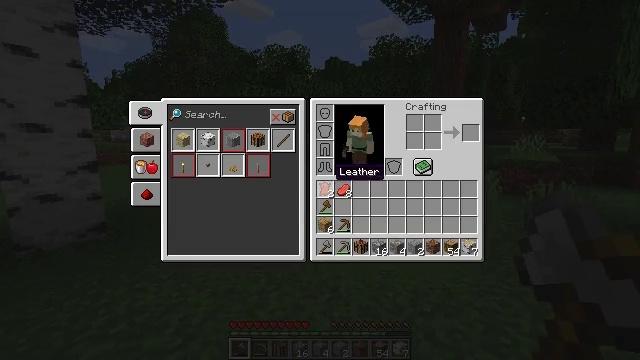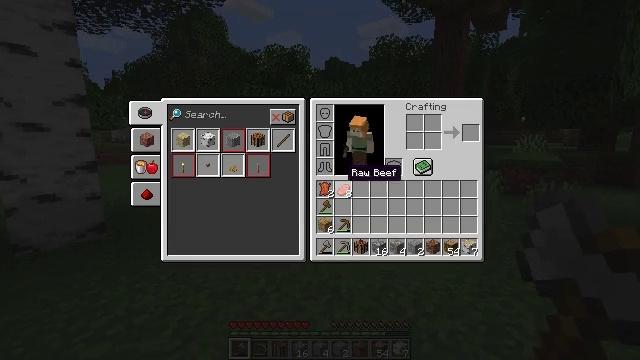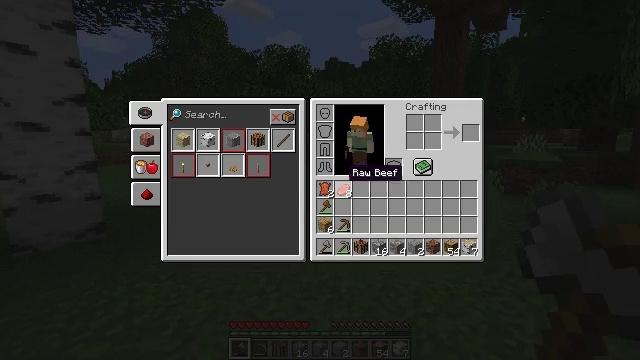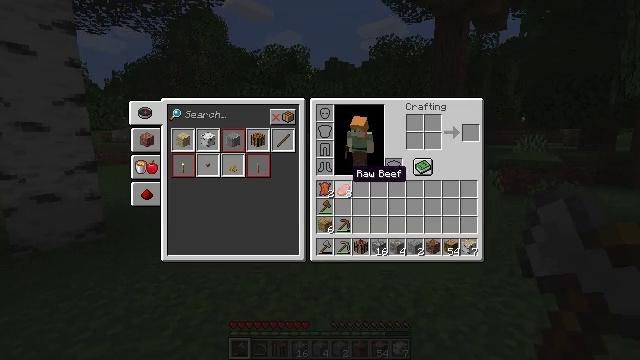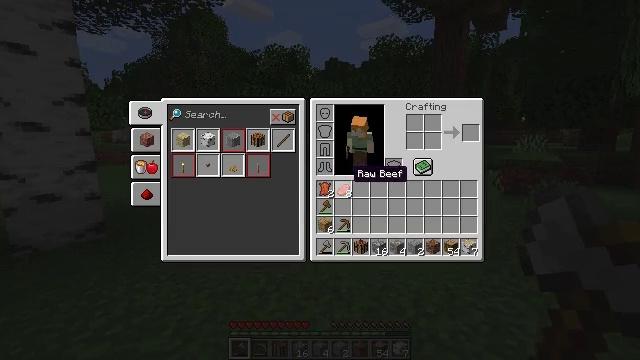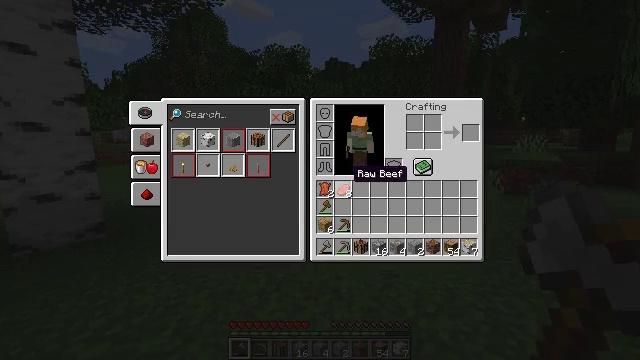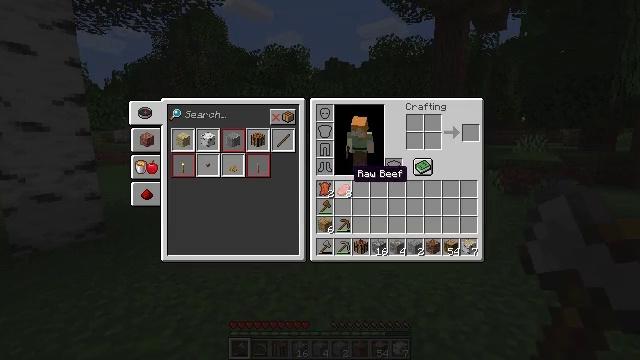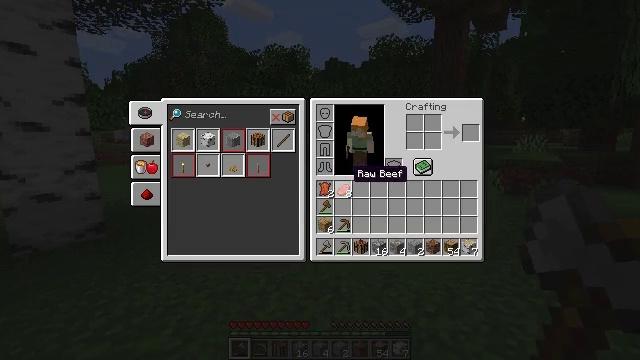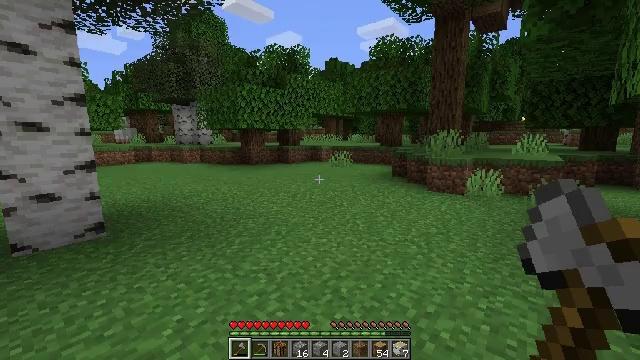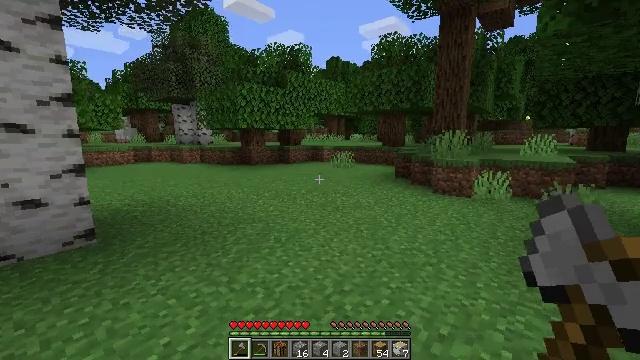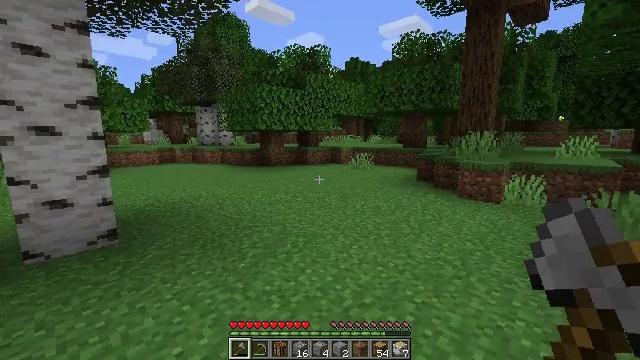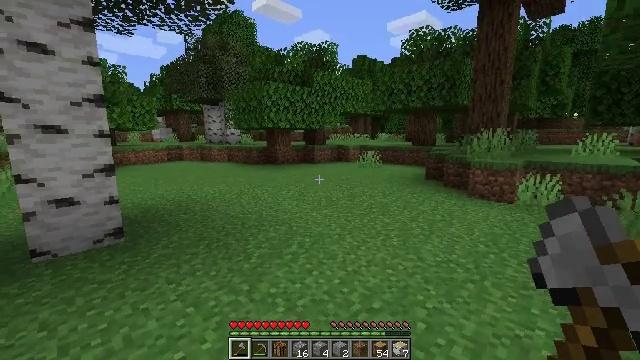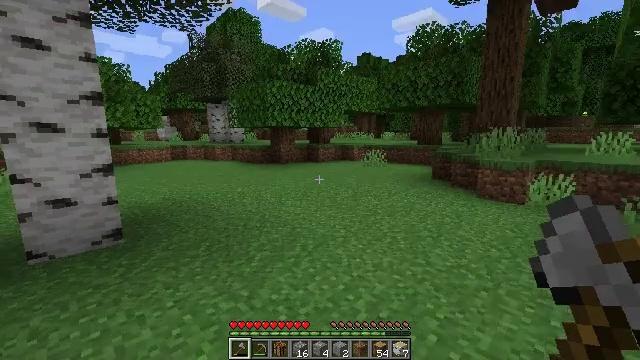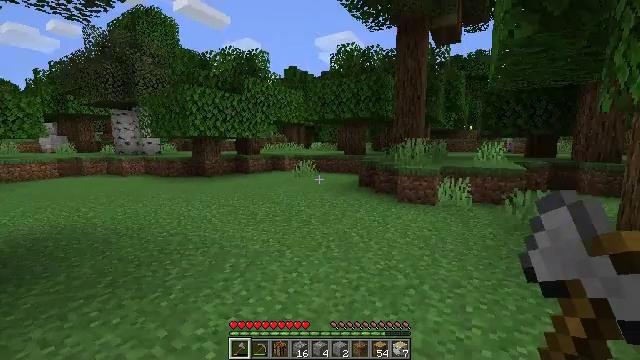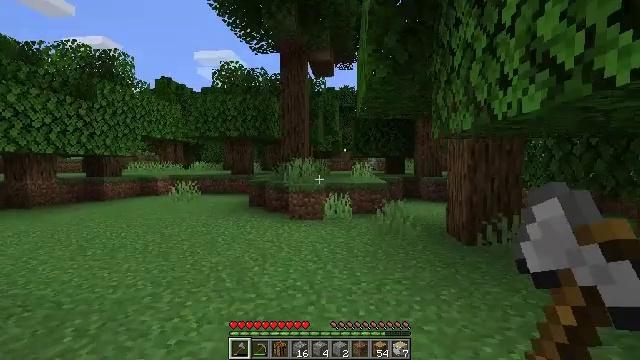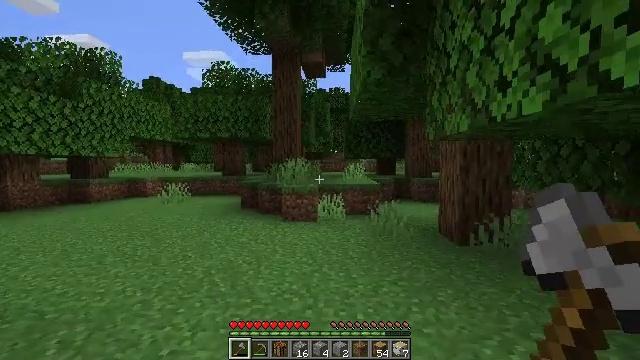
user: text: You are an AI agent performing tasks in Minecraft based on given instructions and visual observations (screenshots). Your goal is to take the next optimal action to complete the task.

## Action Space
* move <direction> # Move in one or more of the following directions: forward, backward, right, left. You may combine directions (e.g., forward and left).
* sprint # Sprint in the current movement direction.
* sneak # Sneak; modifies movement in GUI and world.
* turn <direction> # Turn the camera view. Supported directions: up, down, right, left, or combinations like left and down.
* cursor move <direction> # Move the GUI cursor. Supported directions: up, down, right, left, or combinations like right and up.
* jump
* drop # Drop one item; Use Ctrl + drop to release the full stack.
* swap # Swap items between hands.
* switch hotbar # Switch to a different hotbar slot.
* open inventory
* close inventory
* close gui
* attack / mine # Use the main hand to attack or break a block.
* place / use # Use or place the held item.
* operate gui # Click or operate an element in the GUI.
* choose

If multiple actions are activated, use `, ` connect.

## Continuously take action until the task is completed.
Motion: motion action
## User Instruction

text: Kill the sheep.
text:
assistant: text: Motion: move forward, cursor move right, open inventory
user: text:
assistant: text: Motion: move forward
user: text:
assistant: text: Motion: move forward
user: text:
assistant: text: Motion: move forward
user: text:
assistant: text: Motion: move forward
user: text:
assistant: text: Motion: move forward
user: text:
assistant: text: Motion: move forward
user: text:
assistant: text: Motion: move forward, close inventory
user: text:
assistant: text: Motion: move forward, close inventory
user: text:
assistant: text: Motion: move forward, turn left, close inventory
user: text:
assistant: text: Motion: move forward, turn left
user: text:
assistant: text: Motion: no_op
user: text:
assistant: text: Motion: turn right and up
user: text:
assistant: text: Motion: move forward and move left, turn right and up
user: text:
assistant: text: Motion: move forward and move left, turn right
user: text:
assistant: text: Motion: move forward and move left
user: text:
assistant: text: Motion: move forward and move left
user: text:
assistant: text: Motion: move forward and move left, turn left
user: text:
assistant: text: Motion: move forward and move left
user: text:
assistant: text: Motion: move forward and move left, turn right
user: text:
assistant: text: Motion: move forward and move left, turn right and down
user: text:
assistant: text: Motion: move forward and move left, turn left and down
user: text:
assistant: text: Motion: move forward and move left
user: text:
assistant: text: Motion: move forward and move left
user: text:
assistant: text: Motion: move forward and move left
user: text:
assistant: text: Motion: move forward and move left
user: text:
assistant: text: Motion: move forward and move left
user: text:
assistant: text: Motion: move forward and move left, turn left and up
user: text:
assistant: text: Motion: move forward and move left, turn left
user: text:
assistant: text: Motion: move forward and move left, turn left